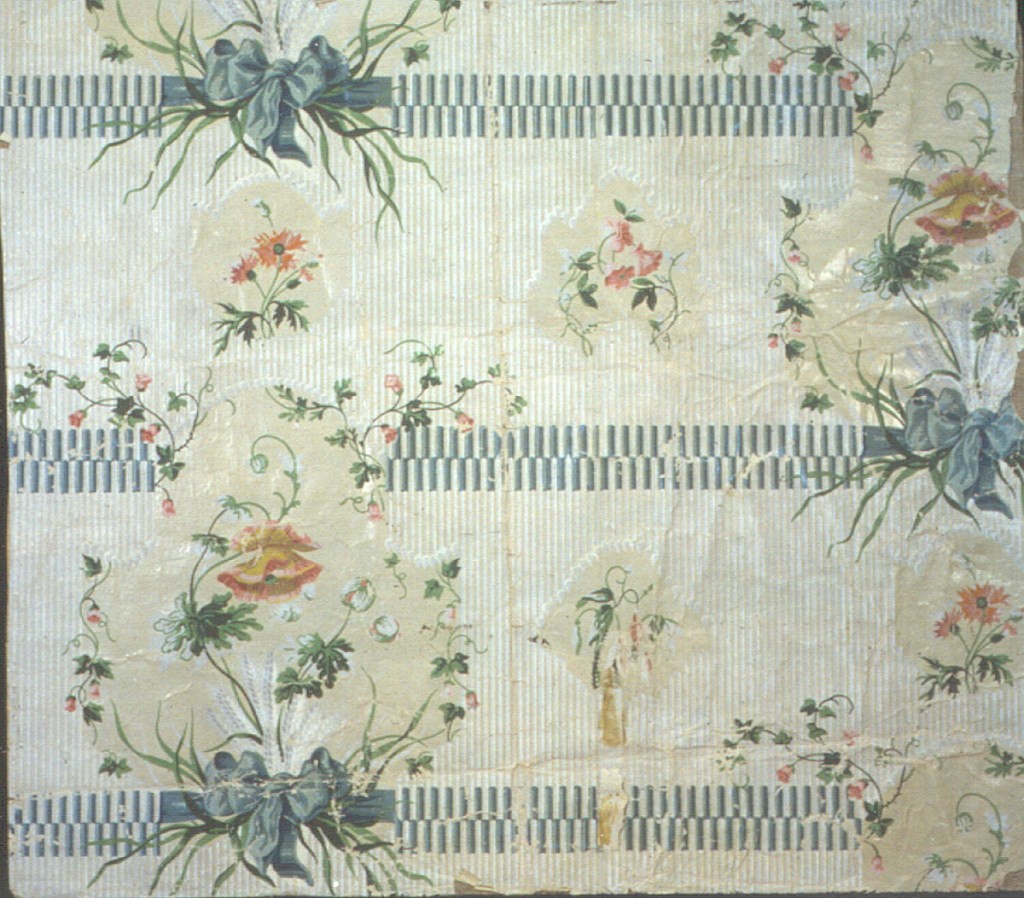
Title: Sidewall
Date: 1790
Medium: Block-printed
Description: (Louis XVI) horizontal bands with poppies in ribboned cartouches.